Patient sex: M
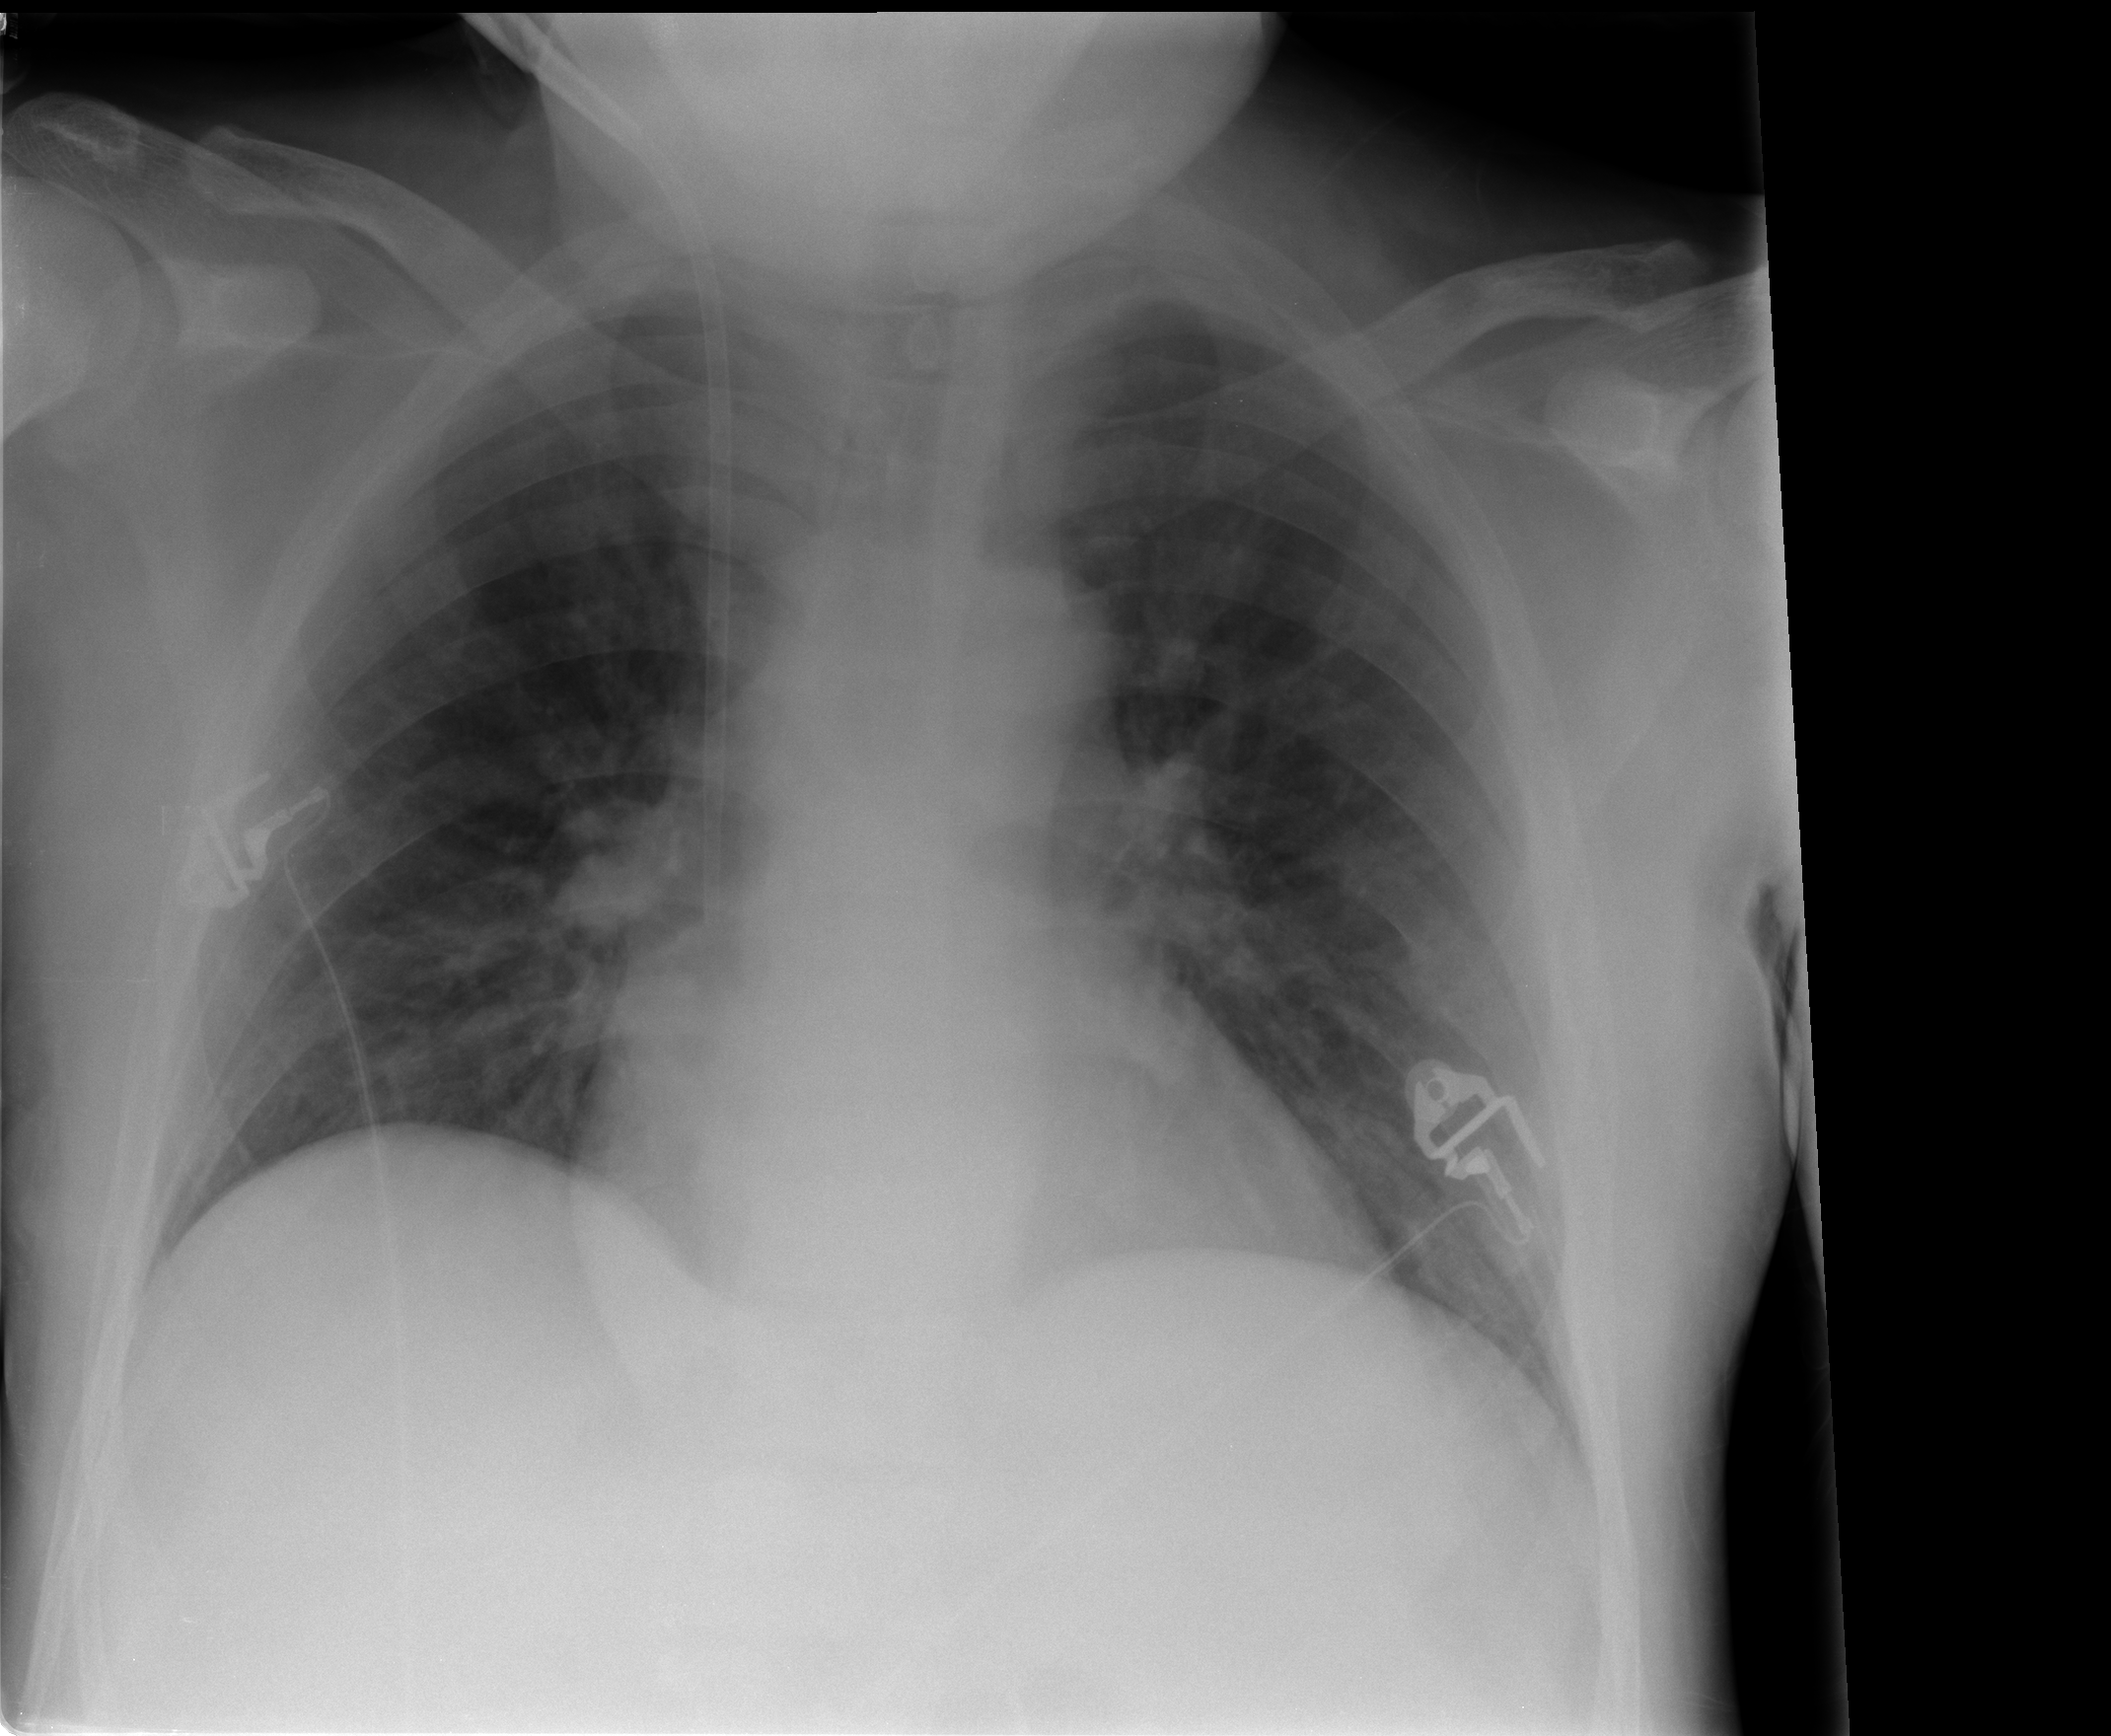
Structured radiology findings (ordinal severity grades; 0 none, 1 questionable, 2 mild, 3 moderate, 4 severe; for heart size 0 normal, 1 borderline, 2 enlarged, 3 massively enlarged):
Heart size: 1
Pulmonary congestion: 2
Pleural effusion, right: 0
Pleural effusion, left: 0
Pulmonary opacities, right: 0
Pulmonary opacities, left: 0
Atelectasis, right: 0
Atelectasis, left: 0